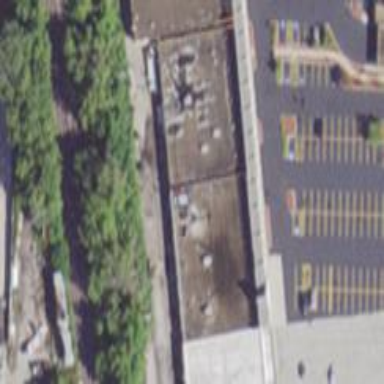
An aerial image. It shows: Retail building.